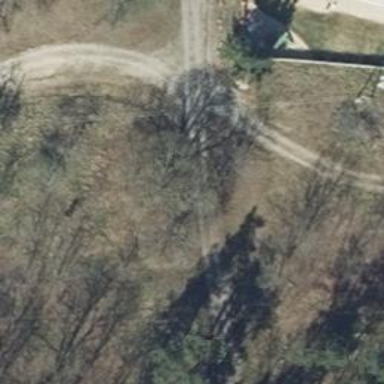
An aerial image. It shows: Paved residential road.